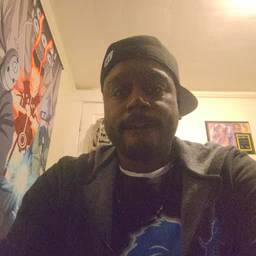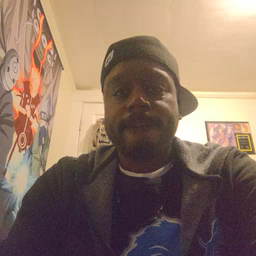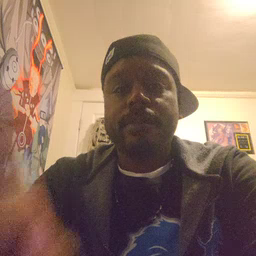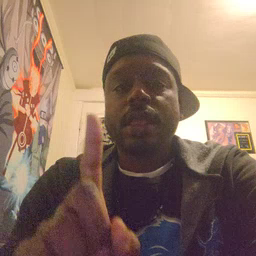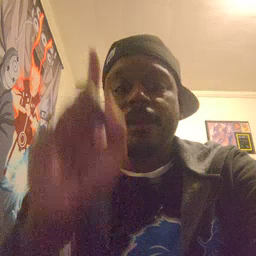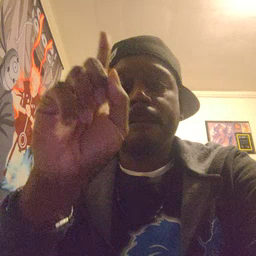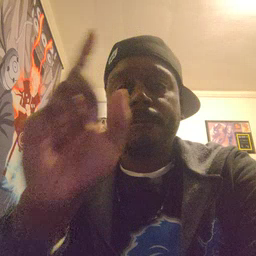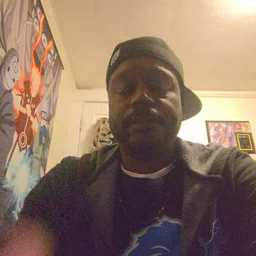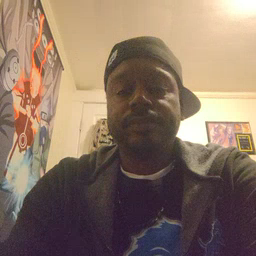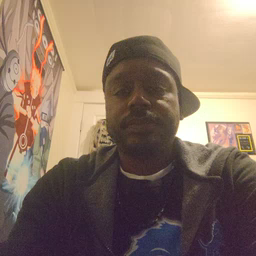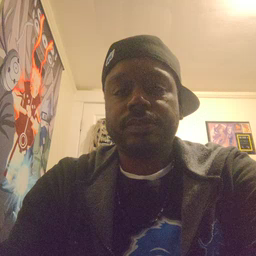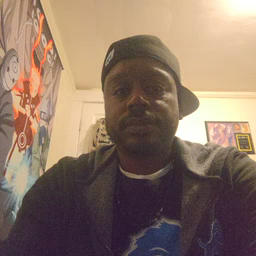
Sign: up